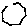
Label: hexagon